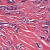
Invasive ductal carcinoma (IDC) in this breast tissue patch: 1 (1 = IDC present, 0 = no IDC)